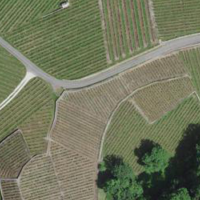
EUNIS habitat code: 40
Species observed at this site:
Cymbalaria muralis